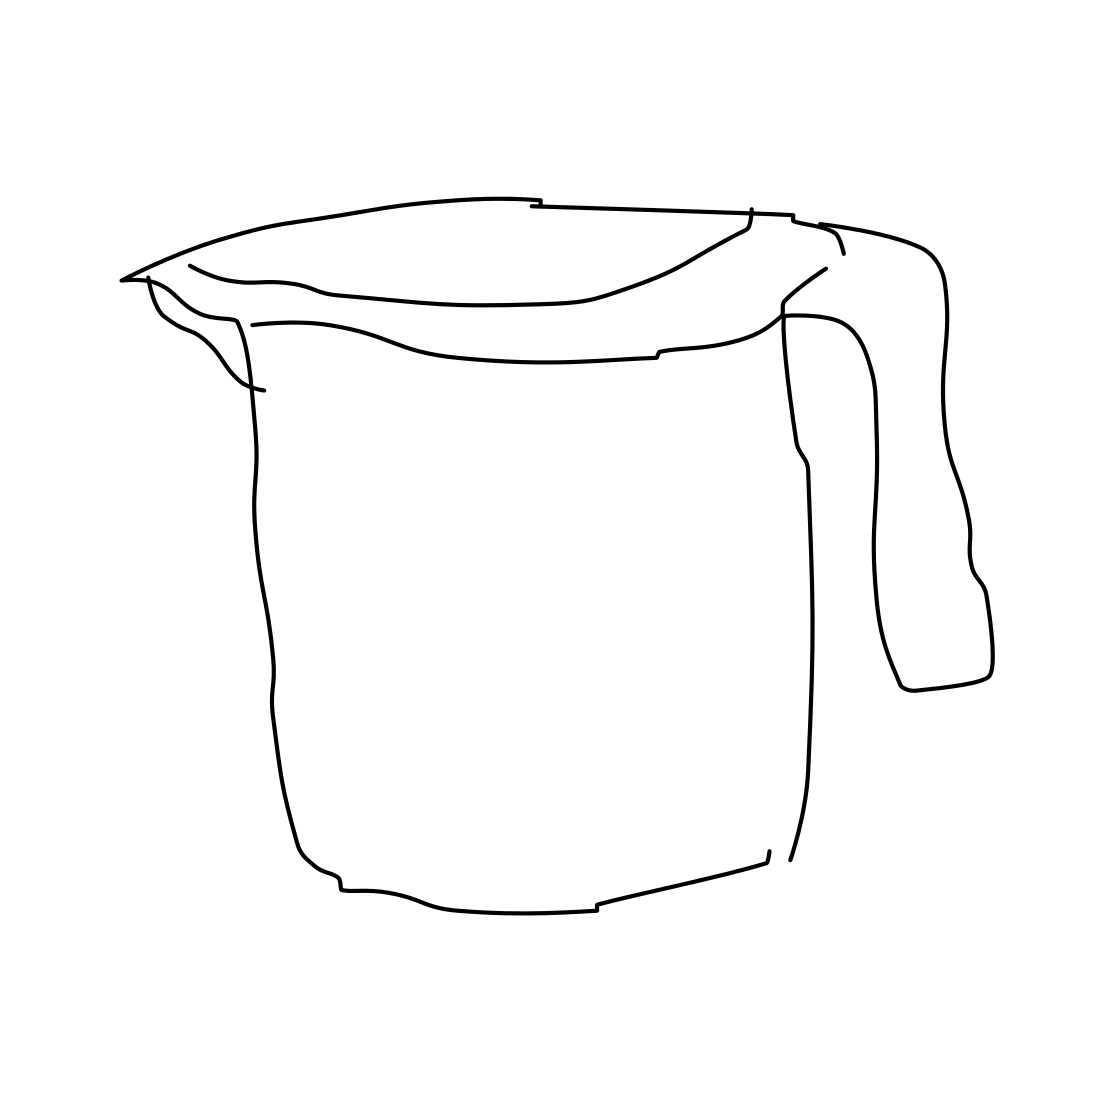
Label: mug